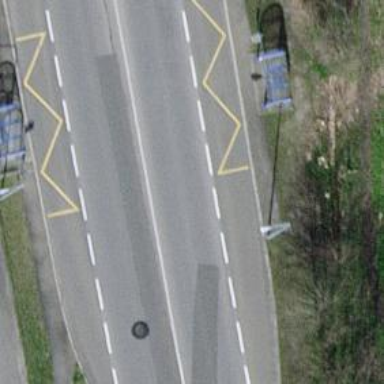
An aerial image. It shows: Bus stop with designated stop position for public transport.